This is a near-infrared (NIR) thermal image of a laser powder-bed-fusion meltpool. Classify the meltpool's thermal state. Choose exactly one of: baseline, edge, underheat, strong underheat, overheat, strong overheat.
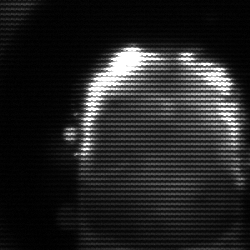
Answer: baseline